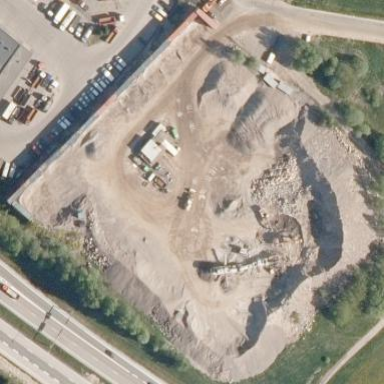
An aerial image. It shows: Quarry area.